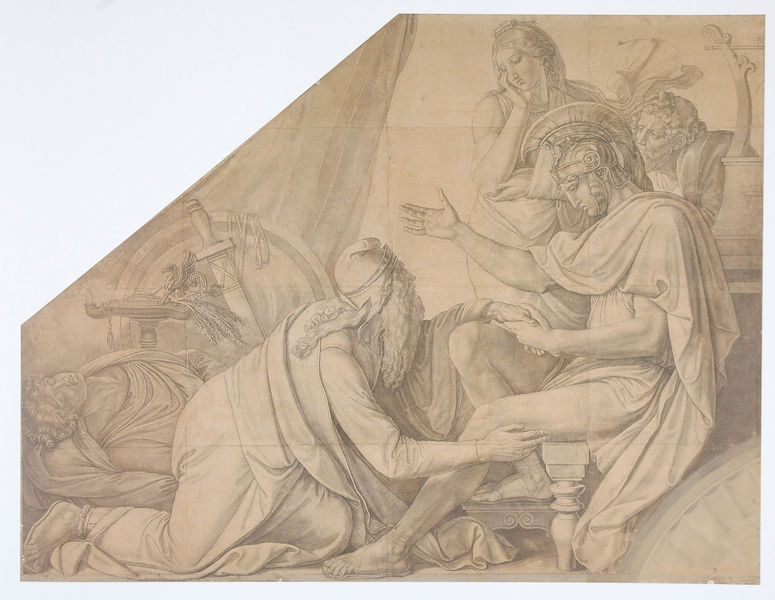
Titel: Priamos bittet Achill um den Leichnam des Hektor
Künstler: Peter Cornelius
Standort: Berlin
Institution: Alte Nationalgalerie
Schlagwörter: baum, feder, gemälde, gott, hand, kämpfer, körper, mann, schlaf, umhang, weiß, frauen, sitzen, braun, frau, geste, grau, haar, hut, männer, nase, profil, schwarz, skizze, stuhl, tisch, zeichnung, tuch, beige, alt, bart, jung, mütze, profile, wand, arm, arme, diener, falten, tod, tot, toter, trauer, vollbart, gesten, hände, vorhang, gewand, kutte, mantel, schnüre, sessel, sitzend, pflanze, locken, traurig, beine, federbusch, relief, bein, liegen, grafik, graphik, grisaille, hocker, sepia, figuren, krieg, unglück, kaiser, könig, thron, muskeln, überwurf, faltenwurf, podest, knie, liegend, scheide, griff, schild, tusche, antike, greis, abschied, schönheit, druck, schnitt, schwert, schwerter, waffen, knien, soldat, waffe, bleistift, helm, arzt, beten, entwurf, lorbeer, lorbeeren, mythologie, ritter, rüstung, rom, karton, römer, bürste, helme, sandale, stuhlbein, krankheit, muskel, mythos, flehen, knieend, kniend, krieger, erhoben, historienmalerei, griechenland, schräge, antikisierend, könige, gelehrter, helmbusch, kriegerisch, ähren, berühren, david, weiser, anbetung, verletzung, bitte, legionär, tunika, geliebte, helden, bitten, demut, römisch, zelt, helena, vorzeichnung, gewände, troja, jude, heiler, geand, herlm, cornelius, alexander, gnade, bedauern, händedruck, kammhelm, bittend, phrygische mütze, hektor, achilles, alt vater, avicena, bestürzt, bewaffnung, feind, feinde, fussschemel, illias, kriefer, kübelpflanze, priamos, schwerd, achill, zenturio, 19. jahrhundert, chill, rzt, hwert, bürstenhel, bürstenhelm, schönhei, trittbank